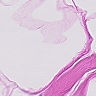
Metastatic tissue present: no